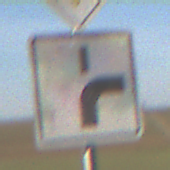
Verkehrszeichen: VerlaufVorfahrtsstrasse8
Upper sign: Vorfahrtsstrasse
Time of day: MorningAfternoon
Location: Outdoor (Nature)
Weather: Clear
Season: Winter
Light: Natural